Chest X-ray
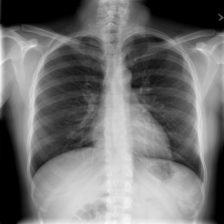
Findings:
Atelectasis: negative
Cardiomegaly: negative
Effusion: negative
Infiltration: positive
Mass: negative
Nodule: negative
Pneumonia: negative
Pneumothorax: negative
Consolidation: negative
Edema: negative
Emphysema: negative
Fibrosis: negative
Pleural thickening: negative
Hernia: negative